Question: I see this in the mail application on my iPod Touch and I'm wondering if this is a UI element. If not, how can I reproduce it?

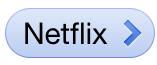
Answer: On the desktop, that'd be called a "token field." They first appeared in Mail.app, and eventually became part of the AppKit framework. <URL>
It should be pretty easy to reproduce that look in Cocoa Touch. In Cocoa Touch, every view is backed by a Core Animation layer, and layers have a 'cornerRadius' attribute. Set that attribute to half the height of the field to create rounded ends. You can set a background color if you're okay with a flat appearance, or you can draw a subtle gradient to give a more convex appearance.
Of course, you only need to do all that if you want a reusable view where you can set the text and so forth. If you only need a few of these for custom buttons or something, it might be easier to just draw them in your favorite drawing program.
Another possibility is to use a third party control, such as any of:
- <URL>